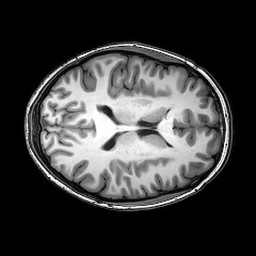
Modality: T1w
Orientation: axial
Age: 24
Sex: female
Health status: healthy
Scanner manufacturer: philips
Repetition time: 0.008169 s
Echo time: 0.00373 s